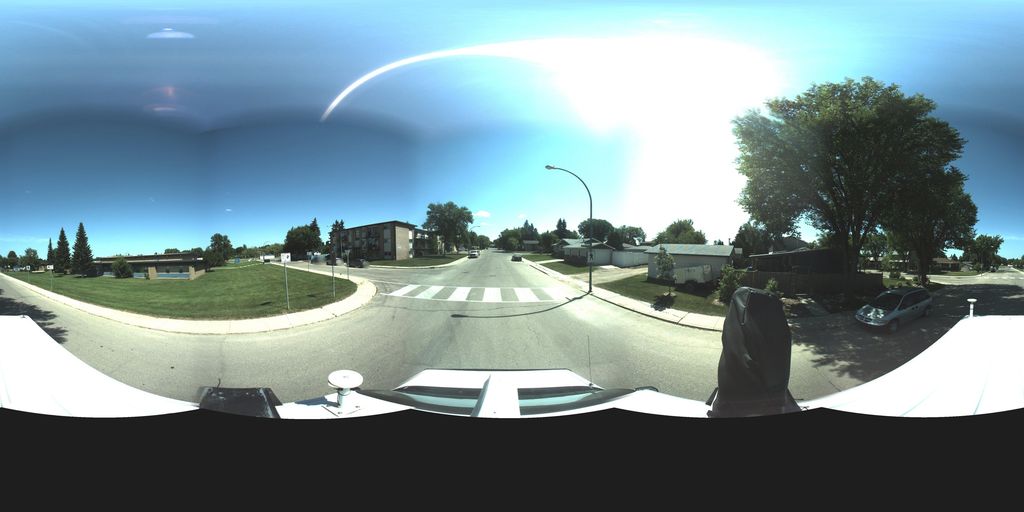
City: saskatoon